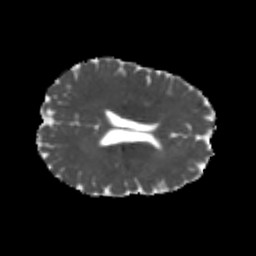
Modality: MD
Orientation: axial
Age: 24
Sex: female
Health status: healthy
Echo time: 0.074 s